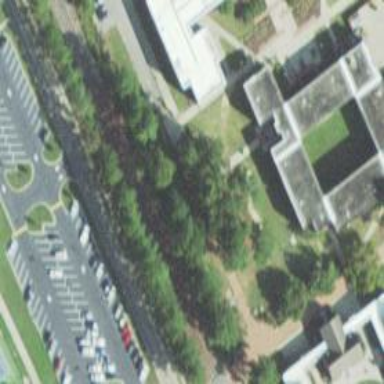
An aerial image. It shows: Dormitory building.